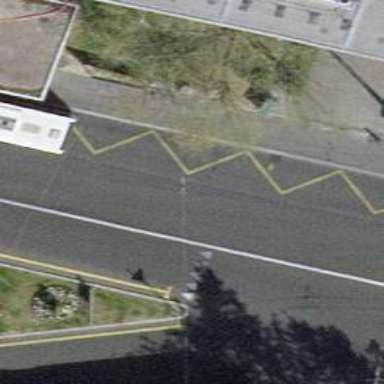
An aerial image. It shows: Bus stop for trolleybuses with designated stop position.